Aerial crown-view tile of a tropical tree (Barro Colorado Island, Panama), acquired 20240918:
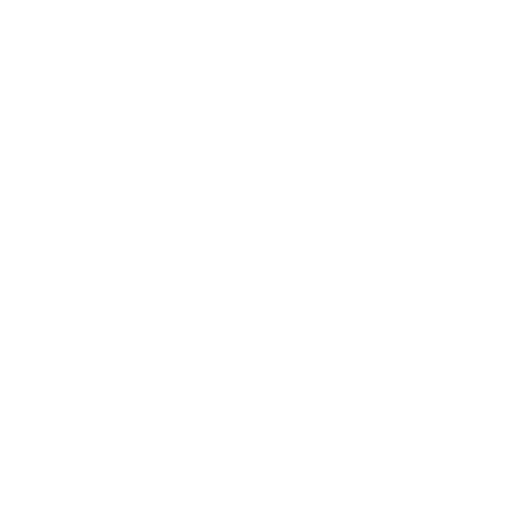
Species: Ceiba pentandra
GBIF accepted scientific name: Ceiba pentandra
Crown area: 309.346 m²